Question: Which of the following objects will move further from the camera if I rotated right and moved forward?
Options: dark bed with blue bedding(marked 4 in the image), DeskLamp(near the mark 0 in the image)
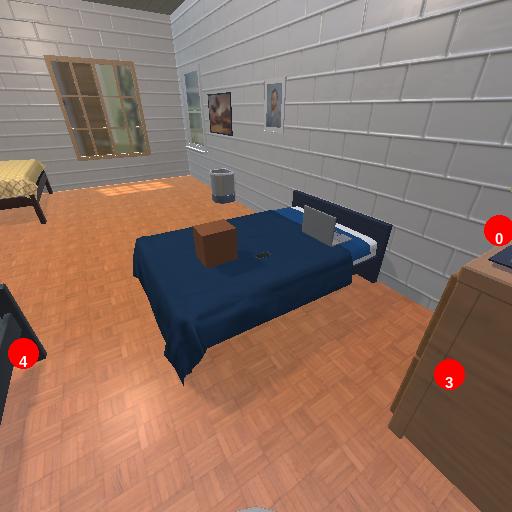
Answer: dark bed with blue bedding(marked 4 in the image)